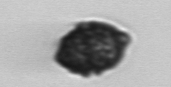
Label: Kryptoperidinium_triquetrum